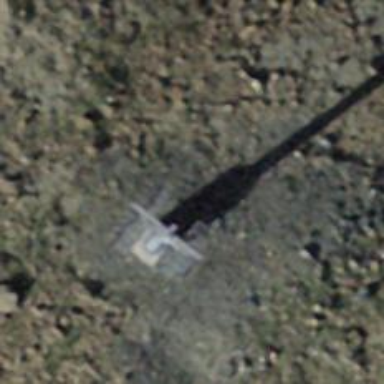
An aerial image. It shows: Pylon for aerialway.